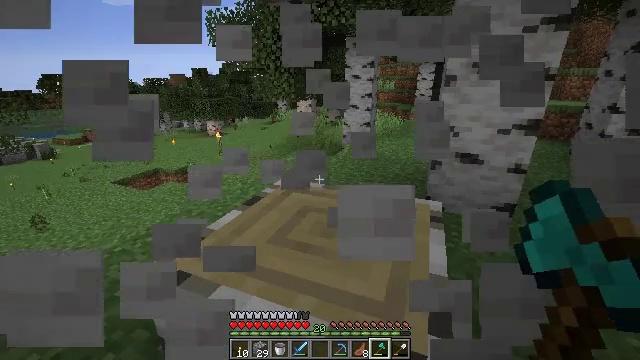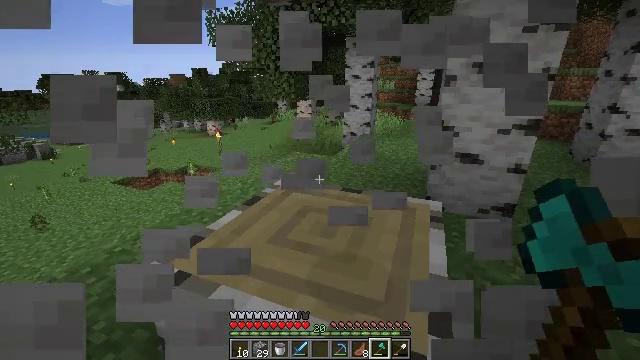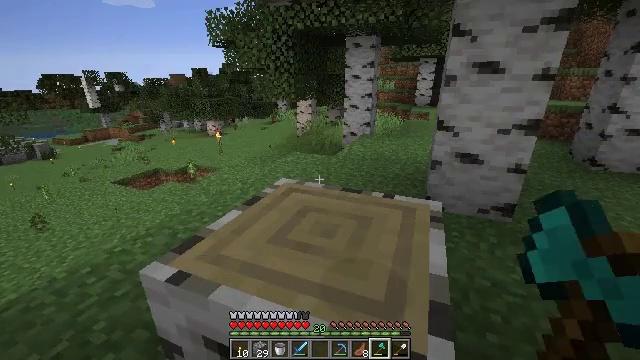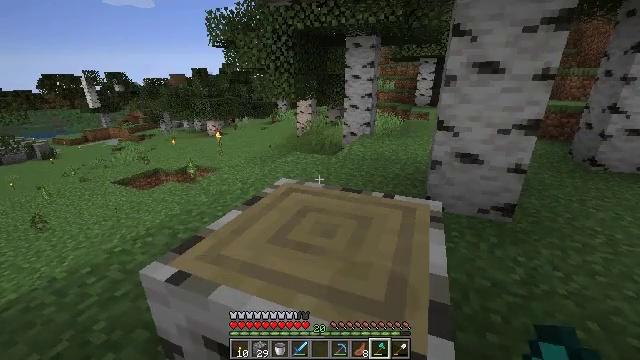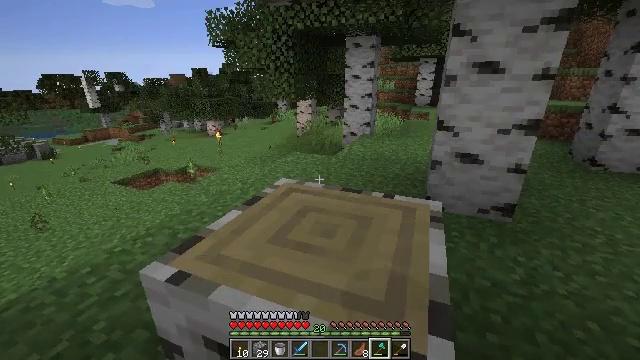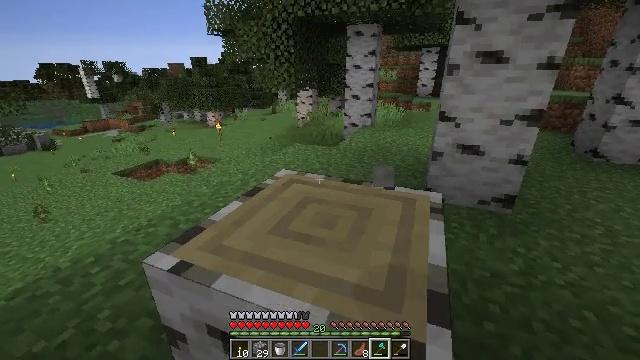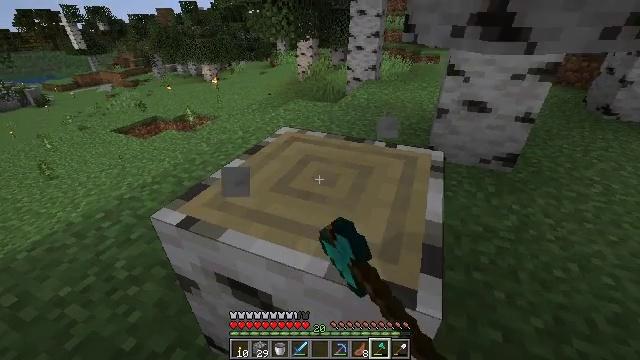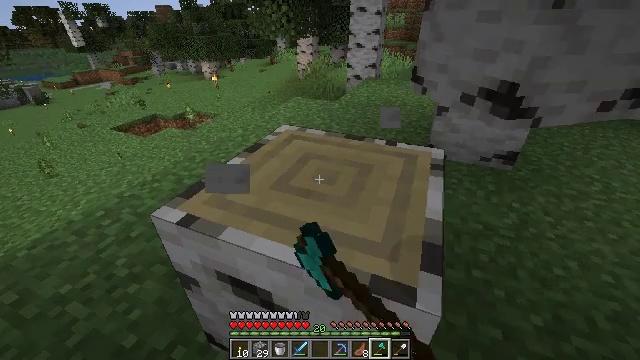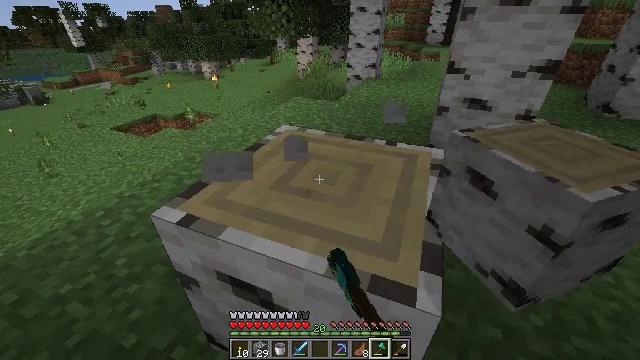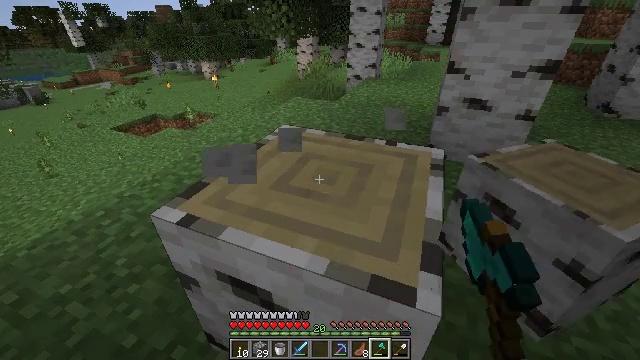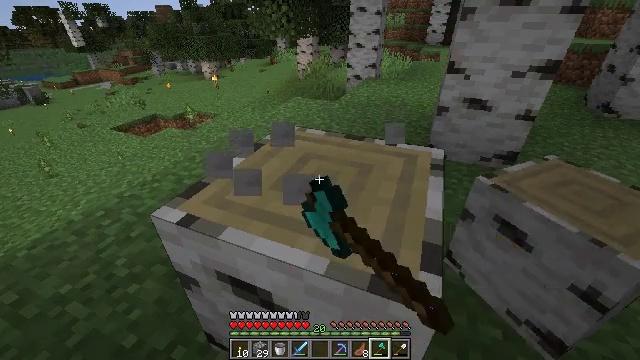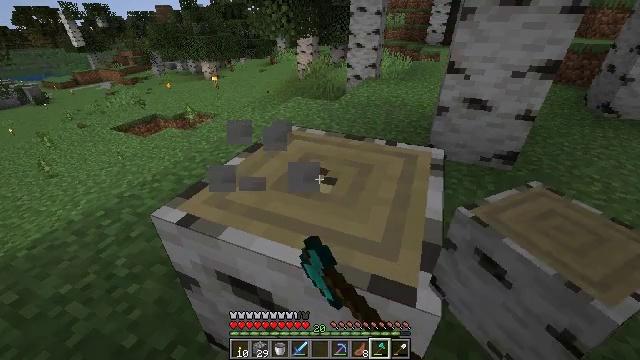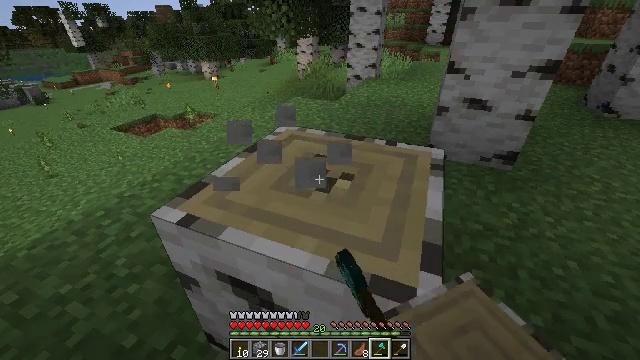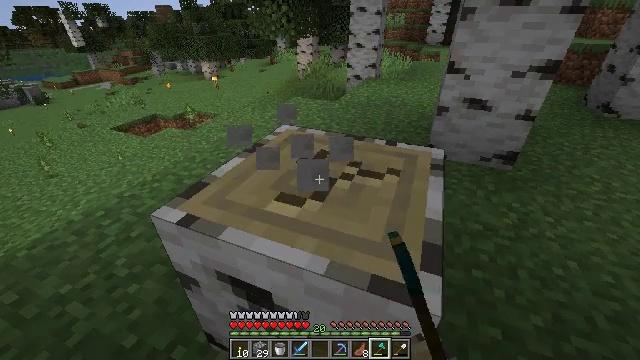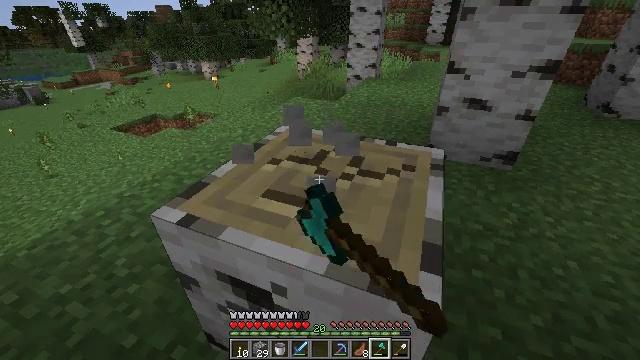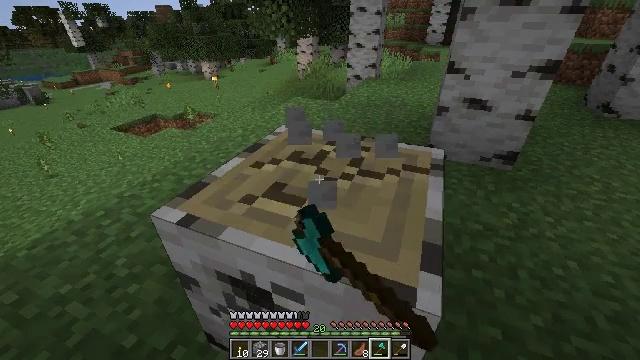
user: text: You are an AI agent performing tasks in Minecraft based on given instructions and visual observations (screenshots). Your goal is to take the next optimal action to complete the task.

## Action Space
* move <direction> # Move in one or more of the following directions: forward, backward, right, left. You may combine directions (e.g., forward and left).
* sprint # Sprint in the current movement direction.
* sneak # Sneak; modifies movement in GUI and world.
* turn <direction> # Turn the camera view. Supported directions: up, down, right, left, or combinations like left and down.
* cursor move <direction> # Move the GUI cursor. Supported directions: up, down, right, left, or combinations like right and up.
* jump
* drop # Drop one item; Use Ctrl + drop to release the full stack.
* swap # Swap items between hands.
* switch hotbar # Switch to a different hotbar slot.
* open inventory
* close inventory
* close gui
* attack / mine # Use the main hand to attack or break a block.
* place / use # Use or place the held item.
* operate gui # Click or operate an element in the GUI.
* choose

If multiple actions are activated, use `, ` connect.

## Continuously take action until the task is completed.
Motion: motion action
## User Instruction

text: Break the birch log in the forest.
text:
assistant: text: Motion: attack / mine
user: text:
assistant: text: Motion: attack / mine
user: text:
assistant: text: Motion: attack / mine
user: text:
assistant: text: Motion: attack / mine
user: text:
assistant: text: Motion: turn down, attack / mine
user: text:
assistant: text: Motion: turn down, attack / mine
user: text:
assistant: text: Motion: attack / mine
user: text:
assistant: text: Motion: attack / mine
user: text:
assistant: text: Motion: attack / mine
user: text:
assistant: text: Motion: attack / mine
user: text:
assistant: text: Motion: attack / mine
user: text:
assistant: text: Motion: attack / mine
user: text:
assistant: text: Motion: attack / mine
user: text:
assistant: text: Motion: attack / mine
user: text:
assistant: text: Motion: attack / mine
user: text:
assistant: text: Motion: attack / mine
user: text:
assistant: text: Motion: attack / mine
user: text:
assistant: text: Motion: attack / mine
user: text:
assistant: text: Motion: attack / mine
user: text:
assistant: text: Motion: attack / mine
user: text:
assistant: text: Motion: attack / mine
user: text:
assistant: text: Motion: attack / mine
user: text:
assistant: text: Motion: attack / mine
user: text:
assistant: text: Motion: move forward, attack / mine
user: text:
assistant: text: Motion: move forward and move right, turn up, attack / mine
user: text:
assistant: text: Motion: move forward and move right, turn left and up, attack / mine
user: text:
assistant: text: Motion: move forward and move right, turn left and up, attack / mine
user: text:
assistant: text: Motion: move forward and move right, turn left and up, attack / mine
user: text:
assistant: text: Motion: turn left and up, attack / mine
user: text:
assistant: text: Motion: turn left and up, attack / mine